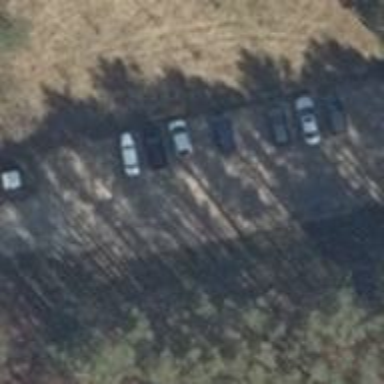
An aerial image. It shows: Parking area with dirt surface.